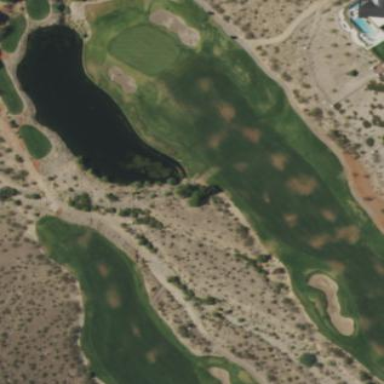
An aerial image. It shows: Golf fairway surrounded by grass.